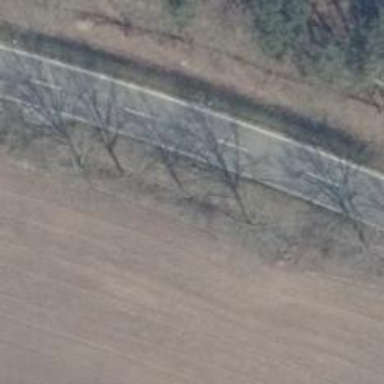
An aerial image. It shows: Row of trees in natural setting.